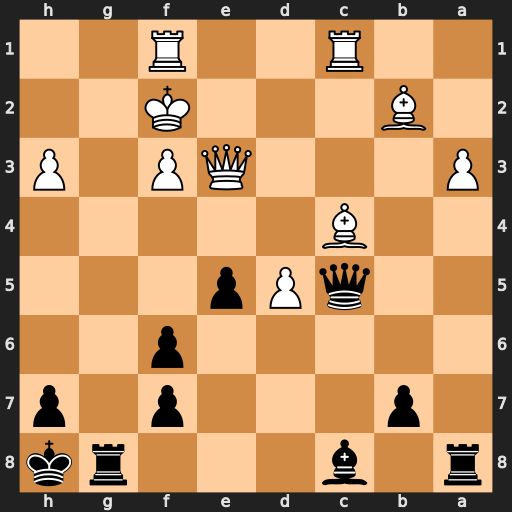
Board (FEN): r1b3rk/1p3p1p/5p2/2qPp3/2B5/P3QP1P/1B3K2/2R2R2
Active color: b
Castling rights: -
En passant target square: -
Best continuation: Rg2+ Kxg2 Qxe3